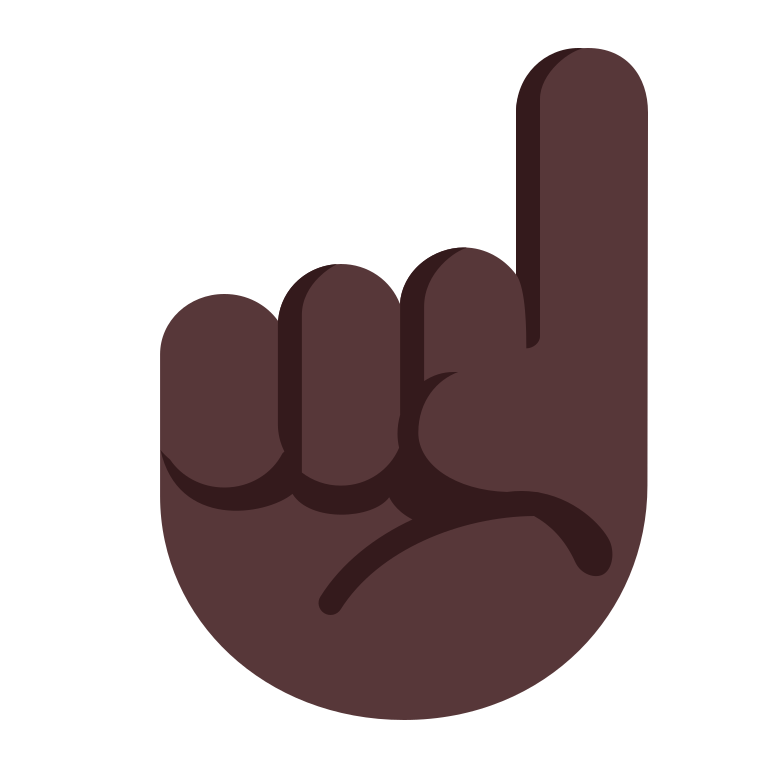
index pointing up flat dark